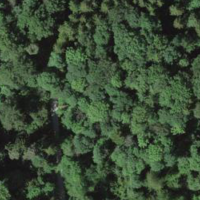
EUNIS habitat code: 41
Species observed at this site:
Phyllobius glaucus
Lamium galeobdolon
Prunus avium
Betula pendula
Polydrusus formosus